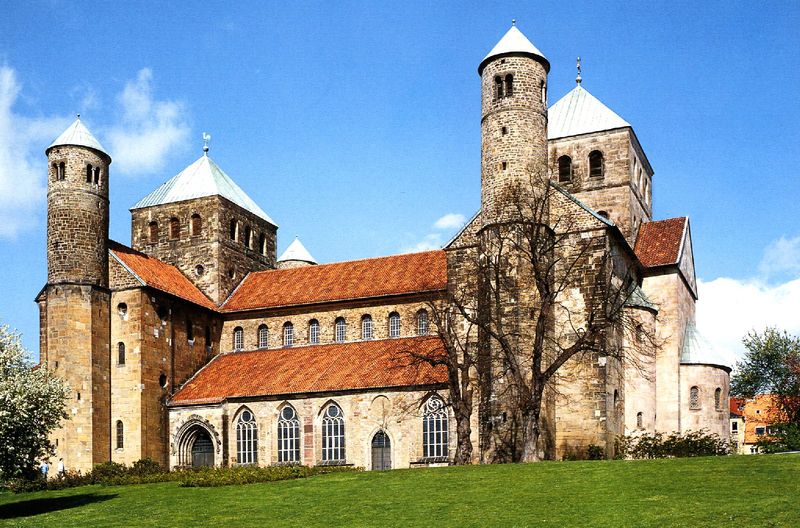
Titel: St. Michael zu Hildesheim
Standort: Hildesheim, St. Michael (EU - D - Nds)
Schlagwörter: baum, blau, himmel, schatten, wolken, bäume, grün, kirchturm, fenster, blüten, dach, rasen, rot, wiese, alt, steine, bild, häuser, kirche, gotik, turm, bogen, türen, hang, dächer, ziegel, tor, foto, eingang, fugen, burg, eckig, glockenturm, türme, dom, ziegelsteine, glocke, spitzbogen, mauern, beete, michael, rundtürme, romanisch, westwerk, wetterhahn, rundturm, speyer, runt, hildesheim